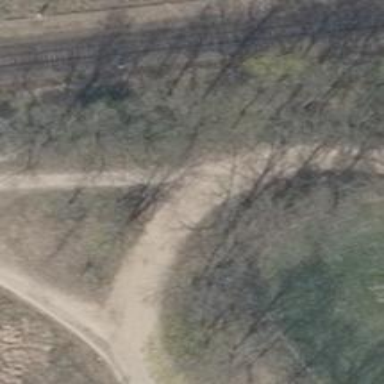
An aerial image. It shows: Track with grade 2 gravel surface.